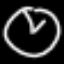
Label: clock